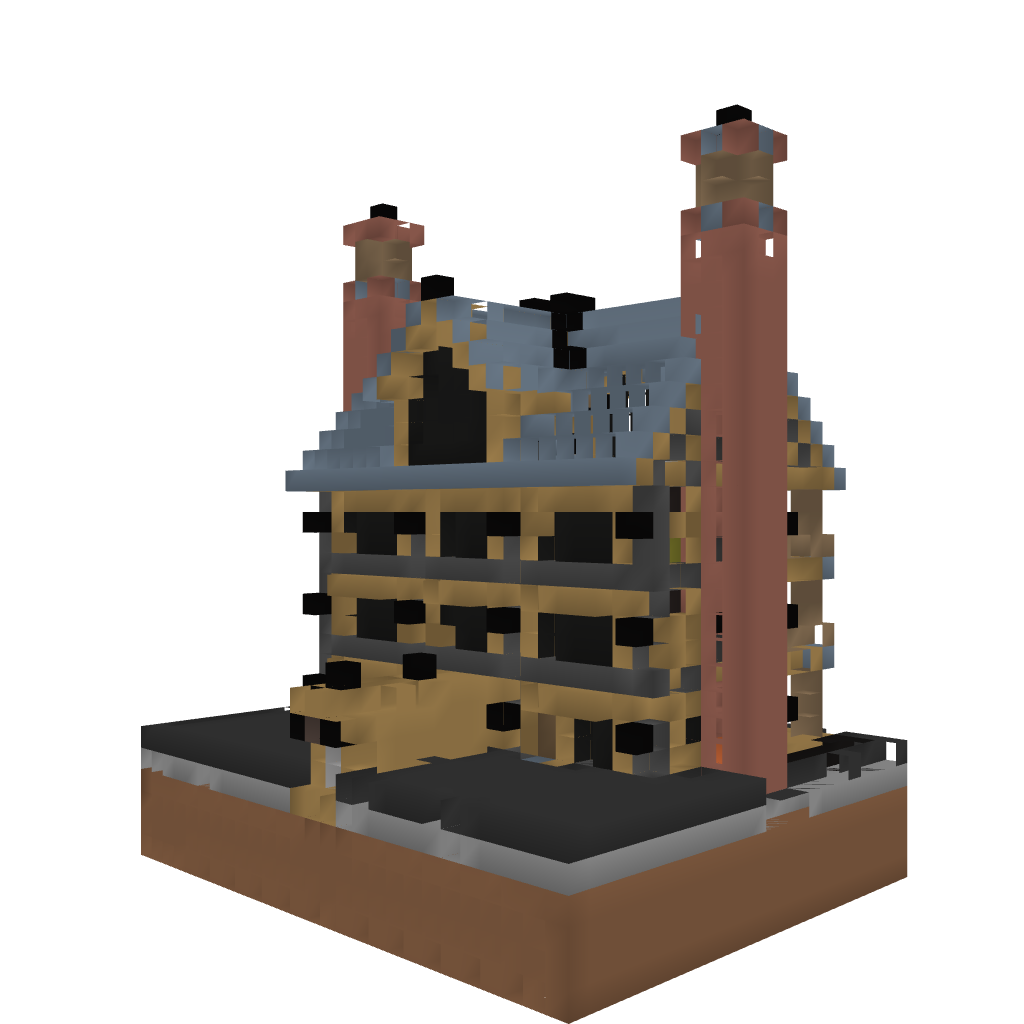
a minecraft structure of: Four Room Inn